Current action and preconditions to check: trajectory_clear

Your task: For each precondition in the list above, predict whether it will hold at this action.

Consider the current scene as observed from the mobile robot's camera, and analyze the predicted future states of all dynamic agents (e.g., people, animals, vehicles, or any moving entities) within the NEXT SECOND.

IMPORTANT: Only answer "very likely" if you are absolutely certain—based on strong, clear evidence—that a dynamic agent will violate the precondition in the predicted future state. Do NOT answer "very likely" for unlikely, ambiguous, or low-probability risks.

Ask yourself for each precondition: Is there a high probability, with clear and convincing evidence, that the predicted future states of any dynamic agent will interfere with the predicted future state of the currently executing action within the NEXT SECOND, causing that precondition to fail?

Assess the risk level based on these predictions. Use "likely" or "very likely" if motions create a clear risk of interference.

Use "neutral" or "improbable" if agents are nearby but their predicted paths are clearly diverging or non-conflicting.

Failure Risk Categories: "very improbable", "improbable", "neutral", "likely", "very likely"

Answer Format: Output ONLY the probability_of_failure value from these categories: "very improbable", "improbable", "neutral", "likely", "very likely"

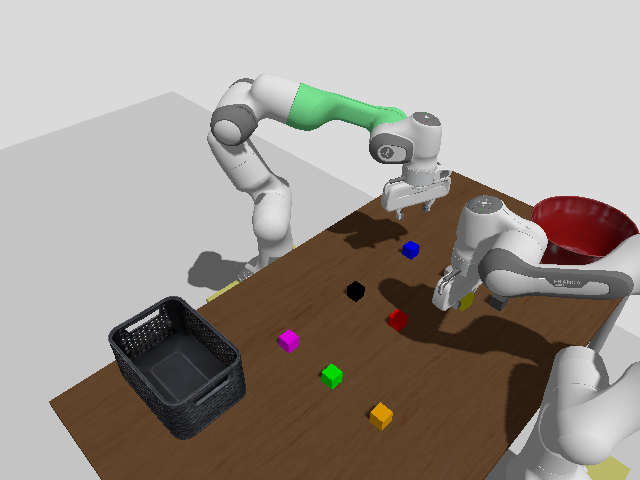

Answer: very improbable